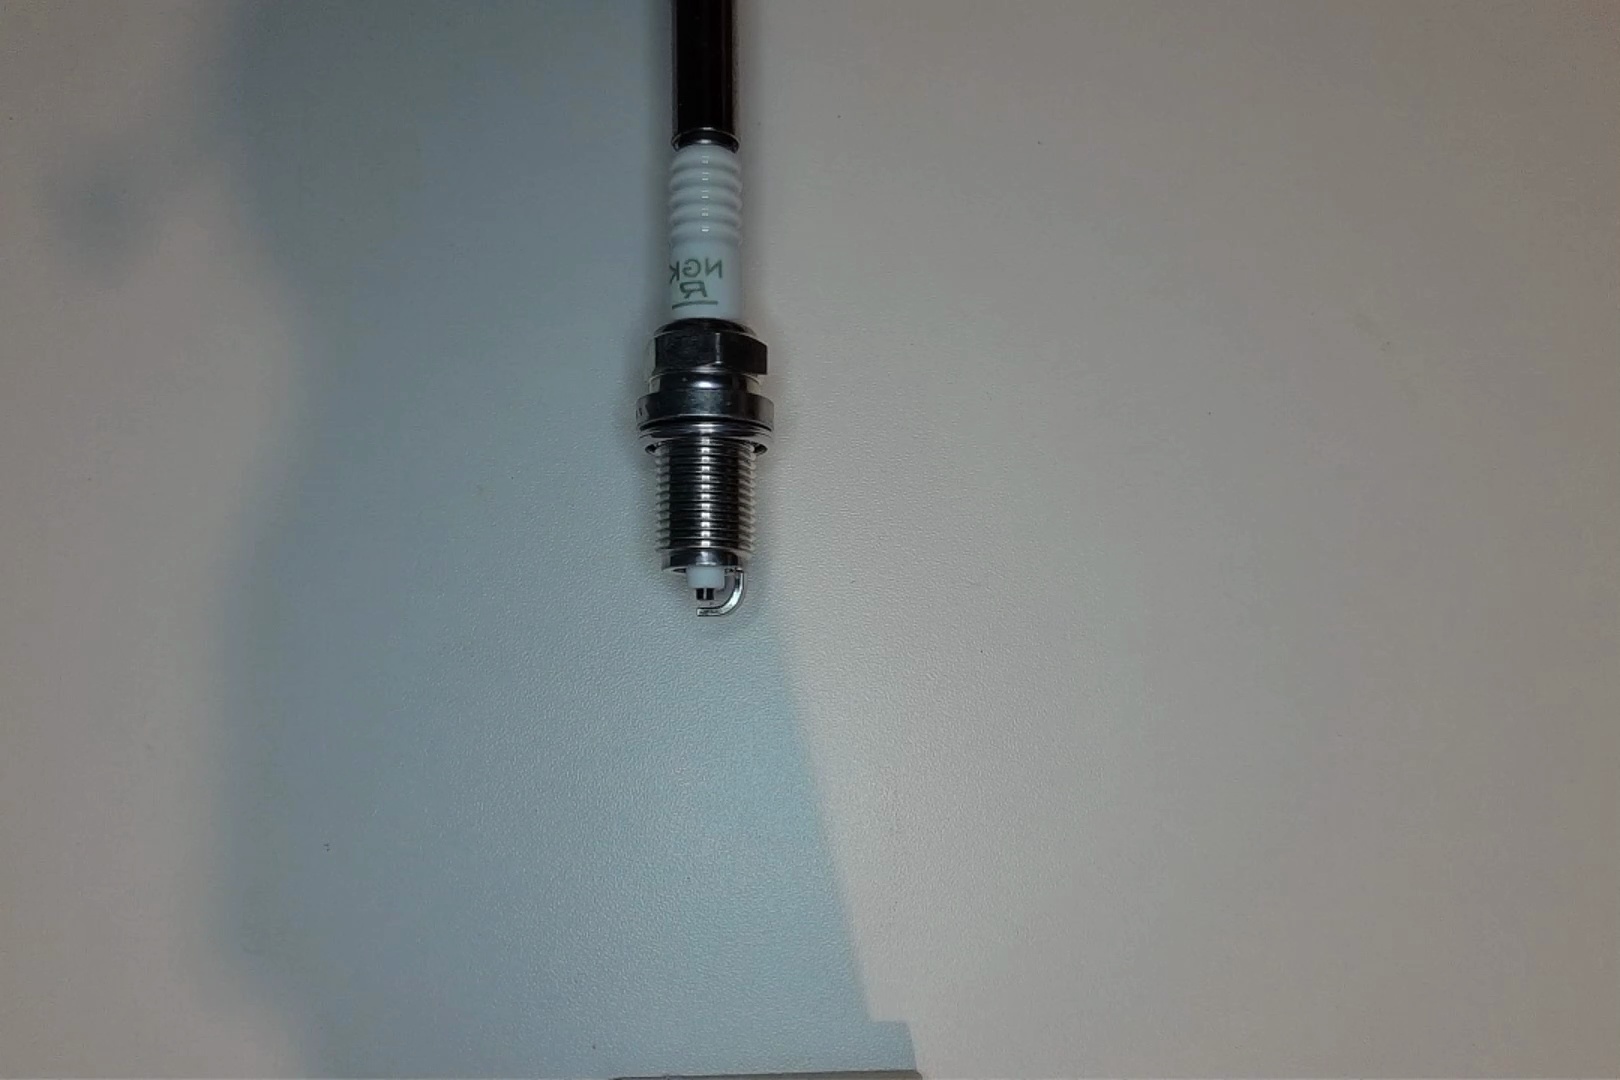
Label: no anomaly